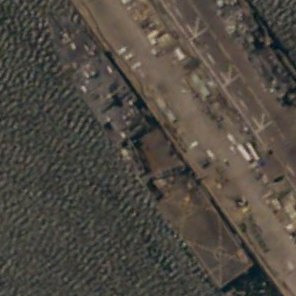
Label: combat